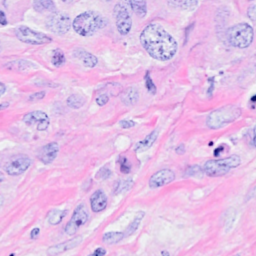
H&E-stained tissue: Breast